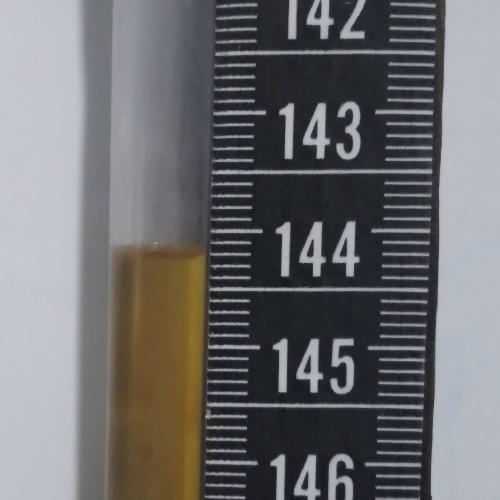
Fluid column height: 144.2 cm